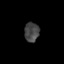
Tissue: skin
Cell type: Epithelial cells
Senescence score: 0.2644
Nuclear area (px): 281
Mean DAPI intensity: 68.868